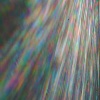
Label: sunburn